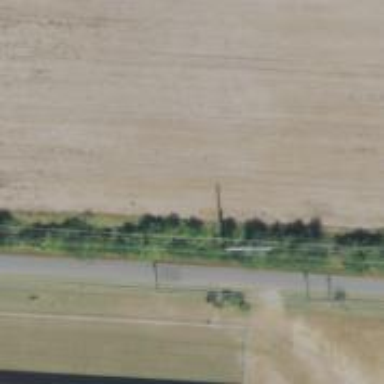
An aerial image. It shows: Power pole.